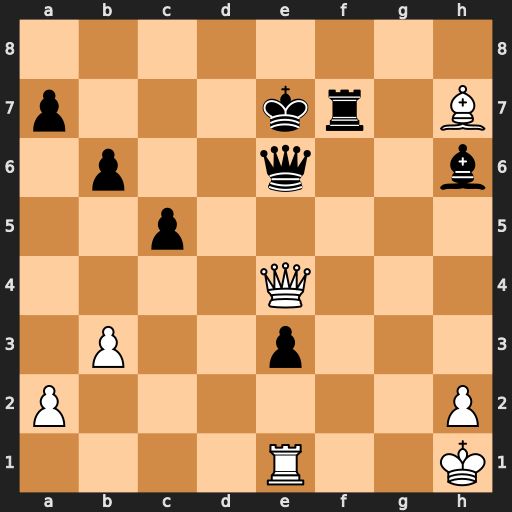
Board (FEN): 8/p3kr1B/1p2q2b/2p5/4Q3/1P2p3/P6P/4R2K
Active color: w
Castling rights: -
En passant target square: -
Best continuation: Qxe6+ Kxe6 Bg8 Ke7 Bxf7